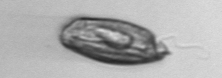
Label: Katodinium_or_Torodinium